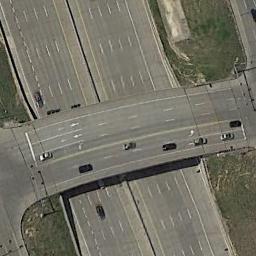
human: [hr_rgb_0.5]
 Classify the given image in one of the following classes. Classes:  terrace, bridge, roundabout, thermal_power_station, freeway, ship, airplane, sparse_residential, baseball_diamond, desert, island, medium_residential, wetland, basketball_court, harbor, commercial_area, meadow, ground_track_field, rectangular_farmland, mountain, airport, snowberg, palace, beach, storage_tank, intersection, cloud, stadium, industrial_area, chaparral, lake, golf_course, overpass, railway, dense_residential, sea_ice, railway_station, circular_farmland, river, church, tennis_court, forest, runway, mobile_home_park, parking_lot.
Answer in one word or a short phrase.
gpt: overpass